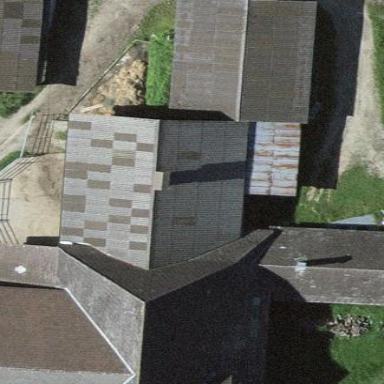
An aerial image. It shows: Farm building.